Question: I just created a very basic scene in SpriteKit and first problem just appeared.
When two SKShapeNode get in contact, the player node is overlapping the ground node, I can't see why.
Here is my code and a screenshot:
'''
import SpriteKit
class GameScene: SKScene, SKPhysicsContactDelegate {
var contentCreated = false
var player: SKShapeNode?
override func didMoveToView(view: SKView) {
if !contentCreated {
createSceneContents()
contentCreated = true
}
}
func createSceneContents() {
self.backgroundColor = SKColor(white: 1.0, alpha: 1.0)
self.physicsBody = SKPhysicsBody(edgeLoopFromRect: self.frame)
self.physicsWorld.gravity = CGVectorMake(0, -10)
self.physicsWorld.contactDelegate = self
let groundCategory: UInt32 = 0x1 << 0
let playerCategory: UInt32 = 0x1 << 0
let ground = SKShapeNode(rect: CGRectMake(0, 0, self.frame.width, 50))
ground.fillColor = UIColor.blueColor()
ground.lineWidth = 0
ground.position = CGPoint(x: 0, y: 0)
ground.physicsBody = SKPhysicsBody(rectangleOfSize: ground.frame.size)
ground.physicsBody?.dynamic = false
ground.physicsBody?.categoryBitMask = groundCategory
ground.physicsBody?.collisionBitMask = groundCategory
ground.physicsBody?.contactTestBitMask = groundCategory
self.addChild(ground)
player = SKShapeNode(rect: CGRectMake(0, 0, 30, 30))
player?.fillColor = UIColor.blackColor()
player?.lineWidth = 0
player?.position = CGPoint(x: 20, y: 400)
player?.physicsBody = SKPhysicsBody(rectangleOfSize: player!.frame.size)
player?.physicsBody?.mass = 1.0
player?.physicsBody?.categoryBitMask = playerCategory
player?.physicsBody?.collisionBitMask = playerCategory
player?.physicsBody?.contactTestBitMask = playerCategory
self.addChild(player!)
}
}
'''

Thanks.
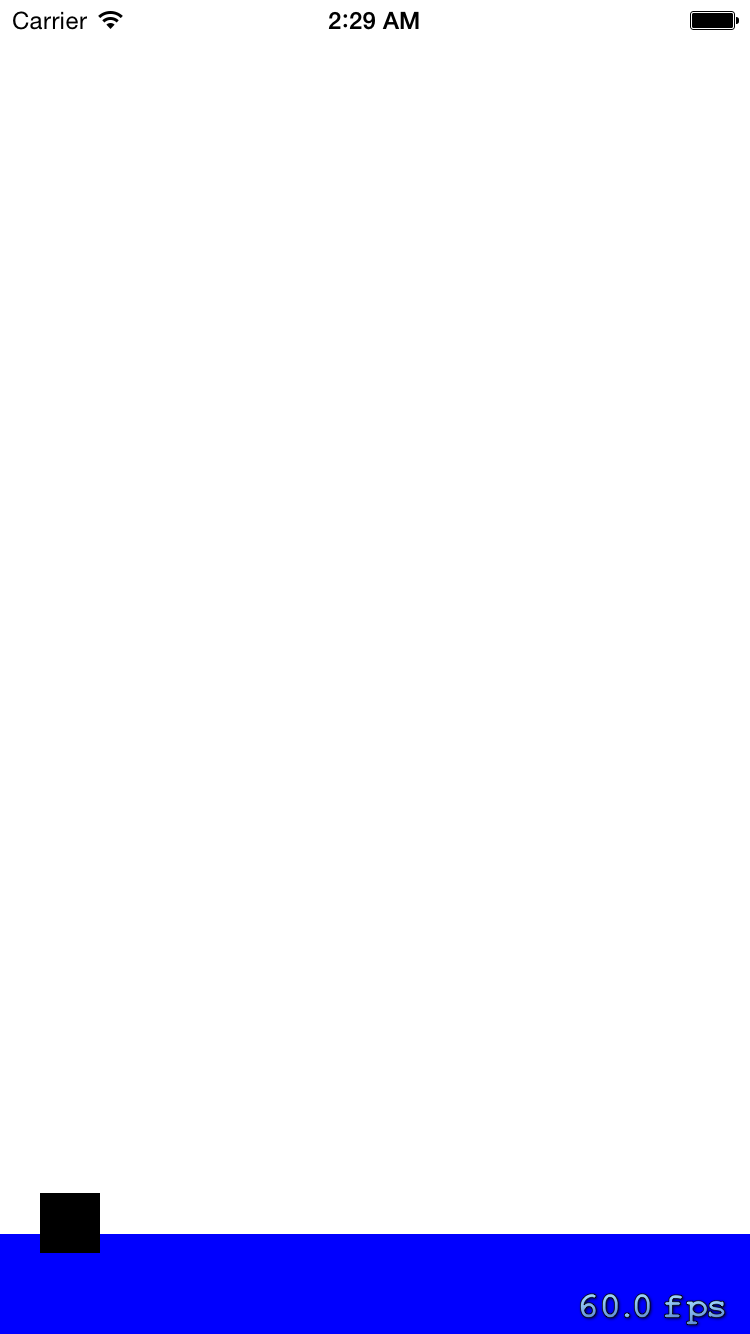
Answer: You might want to have a different bitmask for your 'ground' and 'player' :
'''
let groundCategory: UInt32 = 0x1
let playerCategory: UInt32 = 0x1 << 1
'''
Then you might also want to set the collision / contact bitmask differently :
'''
ground.physicsBody?.categoryBitMask = groundCategory
ground.physicsBody?.collisionBitMask = playerCategory
ground.physicsBody?.contactTestBitMask = playerCategory
player?.physicsBody?.categoryBitMask = playerCategory
player?.physicsBody?.collisionBitMask = groundCategory
player?.physicsBody?.contactTestBitMask = groundCategory
'''
Even so, you'll have something like you already have. However if you turn on the 'showPhysics' (as suggested by @Skoua) :

You can see that the physics body is attached to the bottom left anchor point.
Here is how to fix that :
'''
func createSceneContents() {
self.backgroundColor = SKColor(white: 1.0, alpha: 1.0)
self.physicsBody = SKPhysicsBody(edgeLoopFromRect: self.frame)
self.physicsWorld.gravity = CGVectorMake(0, -10)
self.physicsWorld.contactDelegate = self
let groundCategory: UInt32 = 0x1
let playerCategory: UInt32 = 0x1 << 1
let ground = SKShapeNode(rectOfSize: CGSize(width: self.frame.width, height: 50)) // HERE
ground.fillColor = UIColor.blueColor()
ground.lineWidth = 0
ground.position = CGPoint(x: ground.frame.size.width/2, y: ground.frame.size.height/2) // HERE
ground.physicsBody = SKPhysicsBody(rectangleOfSize: ground.frame.size)
ground.physicsBody?.dynamic = false
ground.physicsBody?.categoryBitMask = groundCategory
ground.physicsBody?.collisionBitMask = playerCategory
ground.physicsBody?.contactTestBitMask = playerCategory
self.addChild(ground)
player = SKShapeNode(rectOfSize: CGSize(width: 30, height: 30)) // HERE
player?.fillColor = UIColor.blackColor()
player?.lineWidth = 0
player?.position = CGPoint(x: 20, y: 400)
player?.physicsBody = SKPhysicsBody(rectangleOfSize: player!.frame.size)
player?.physicsBody?.mass = 1.0
player?.physicsBody?.categoryBitMask = playerCategory
player?.physicsBody?.collisionBitMask = groundCategory
player?.physicsBody?.contactTestBitMask = groundCategory
self.addChild(player!)
}
'''